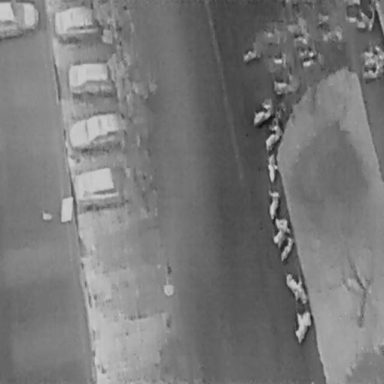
There are 20 Bicycles in the infrared image.